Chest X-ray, PA view. Patient: 50 years old, sex M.
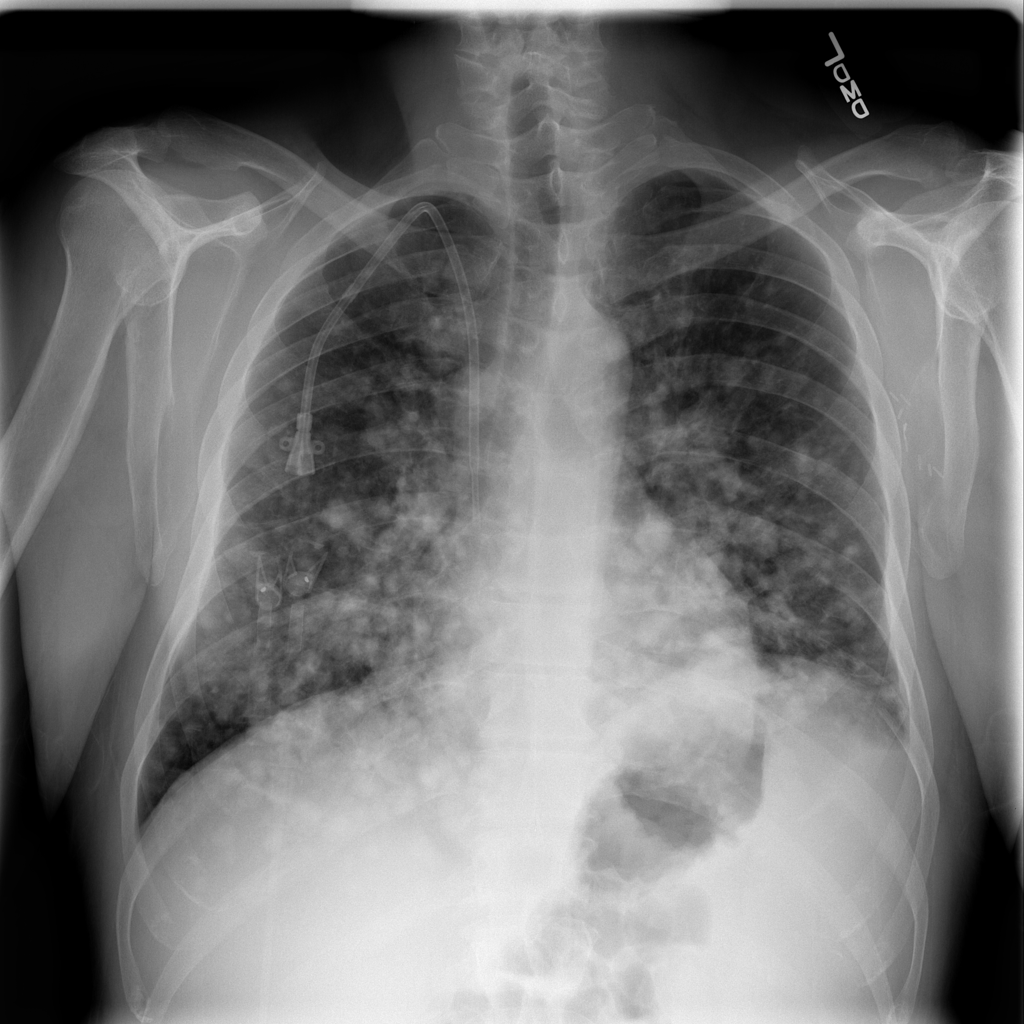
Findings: Consolidation, Infiltration, Nodule